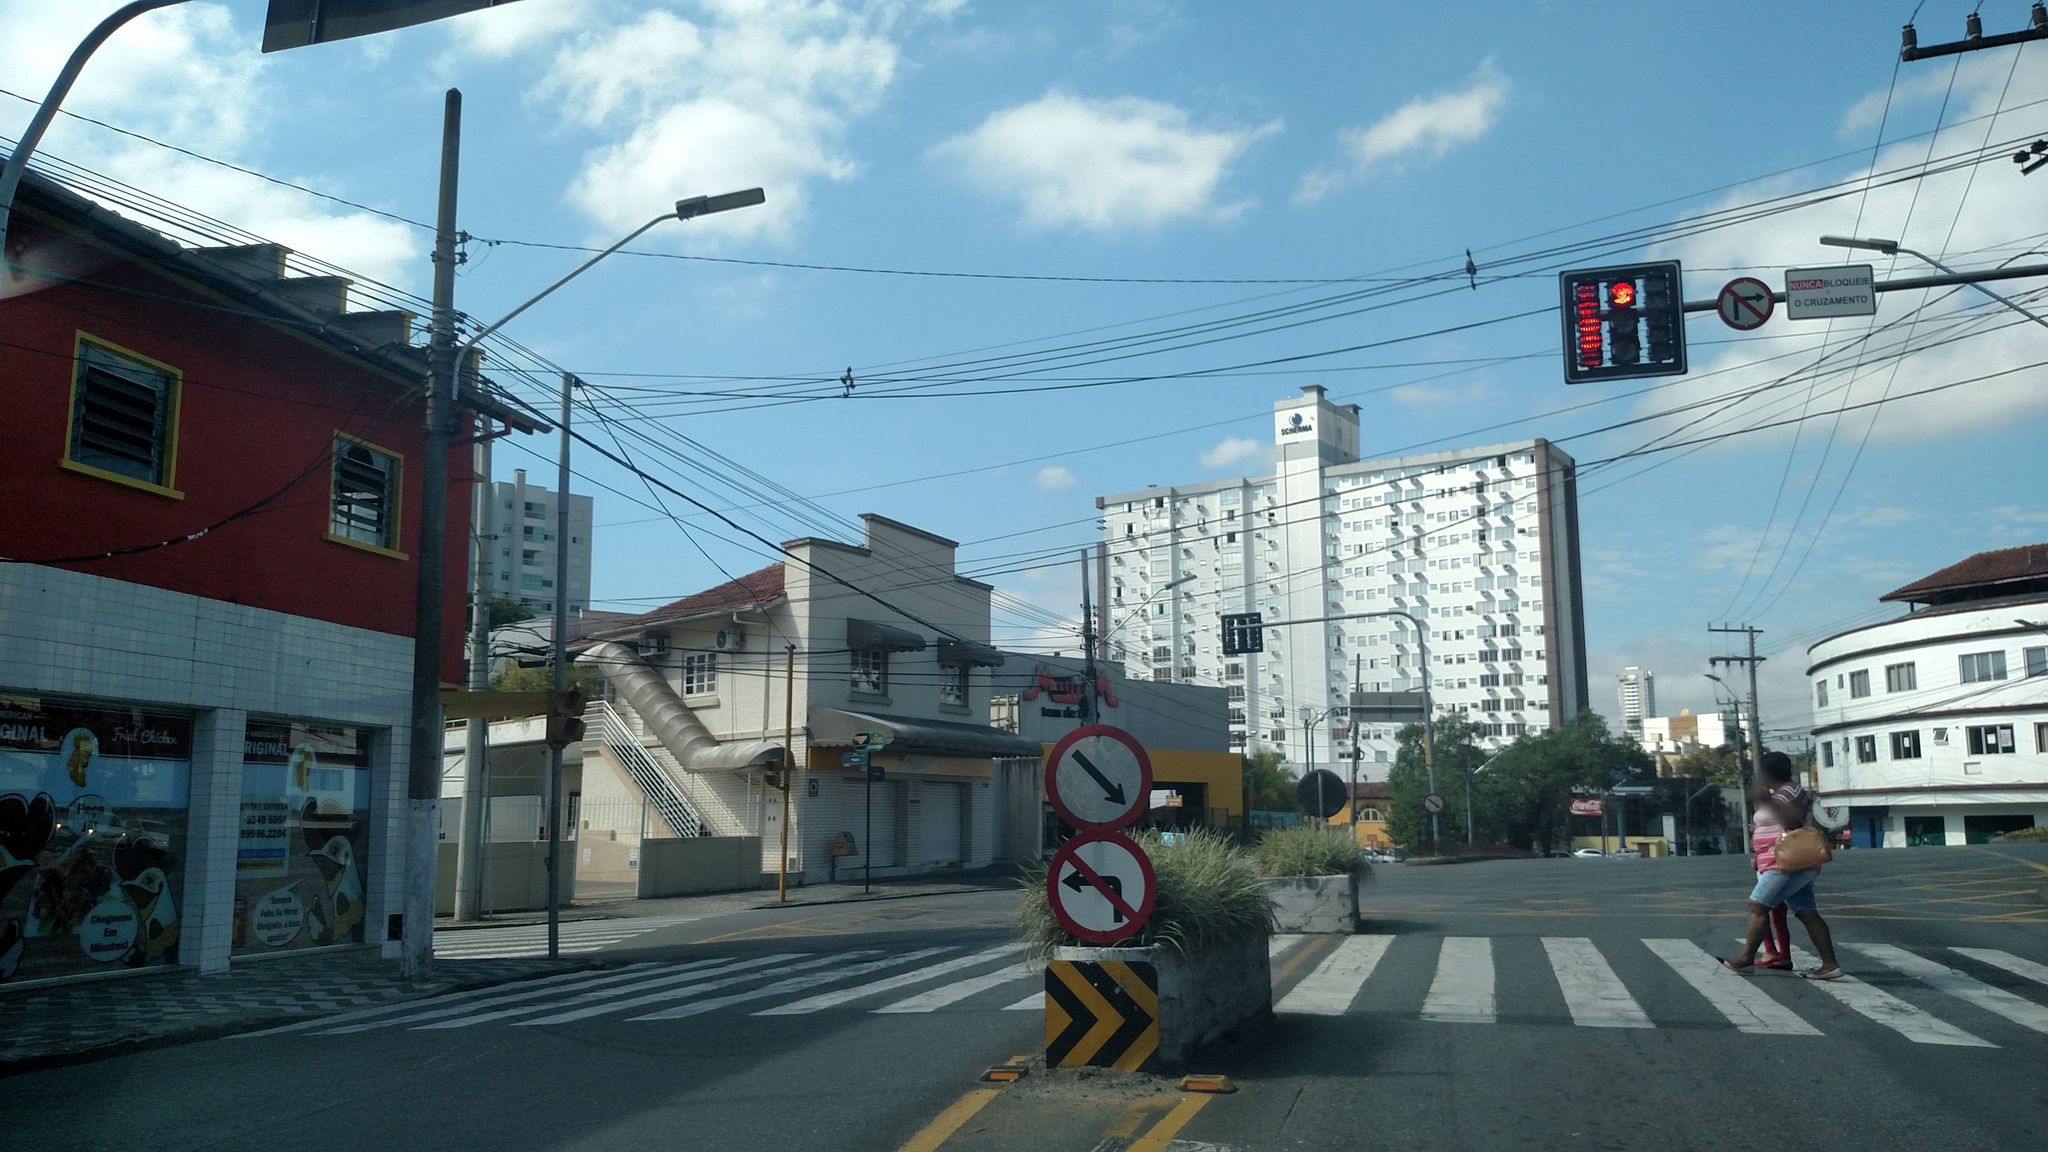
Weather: clear
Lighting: day
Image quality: good
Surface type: driving surface
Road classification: primary
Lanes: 2
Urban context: urban centre
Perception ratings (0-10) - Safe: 5.1, Lively: 7.44, Beautiful: 6.26, Boring: 3.03, Depressing: 4.08, Wealthy: 4.31